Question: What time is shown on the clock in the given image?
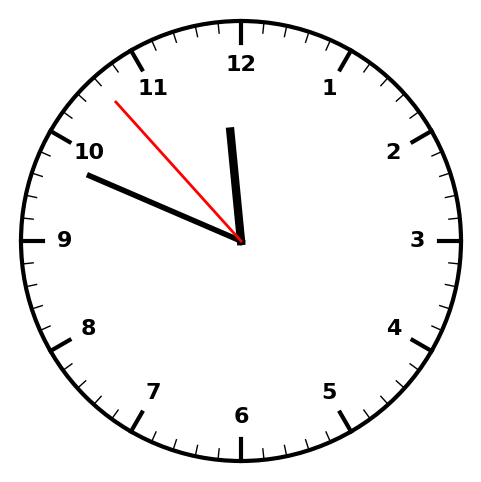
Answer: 11:48:53